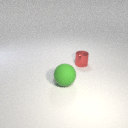
small red metal cylinder to the right of large green rubber sphere